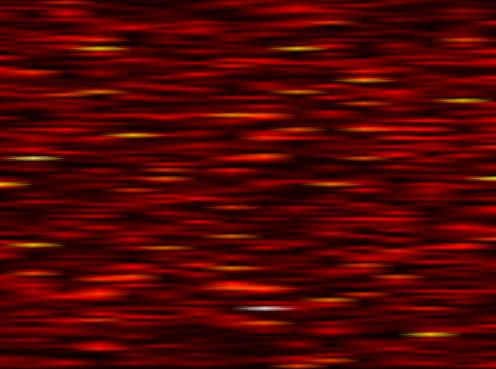
Label: FBMC